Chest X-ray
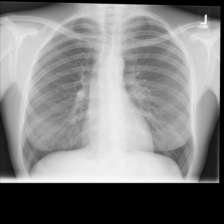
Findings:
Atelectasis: negative
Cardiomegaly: negative
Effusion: negative
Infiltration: negative
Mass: negative
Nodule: negative
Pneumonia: negative
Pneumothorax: negative
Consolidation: negative
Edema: negative
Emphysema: negative
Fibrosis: negative
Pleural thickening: negative
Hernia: negative